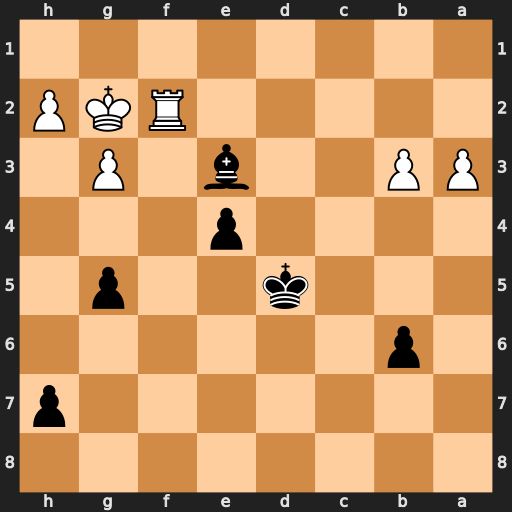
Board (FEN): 8/7p/1p6/3k2p1/4p3/PP2b1P1/5RKP/8
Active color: b
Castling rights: -
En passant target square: -
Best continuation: Bxf2 Kxf2 Kd4